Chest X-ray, PA view. Patient: 54 years old, sex F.
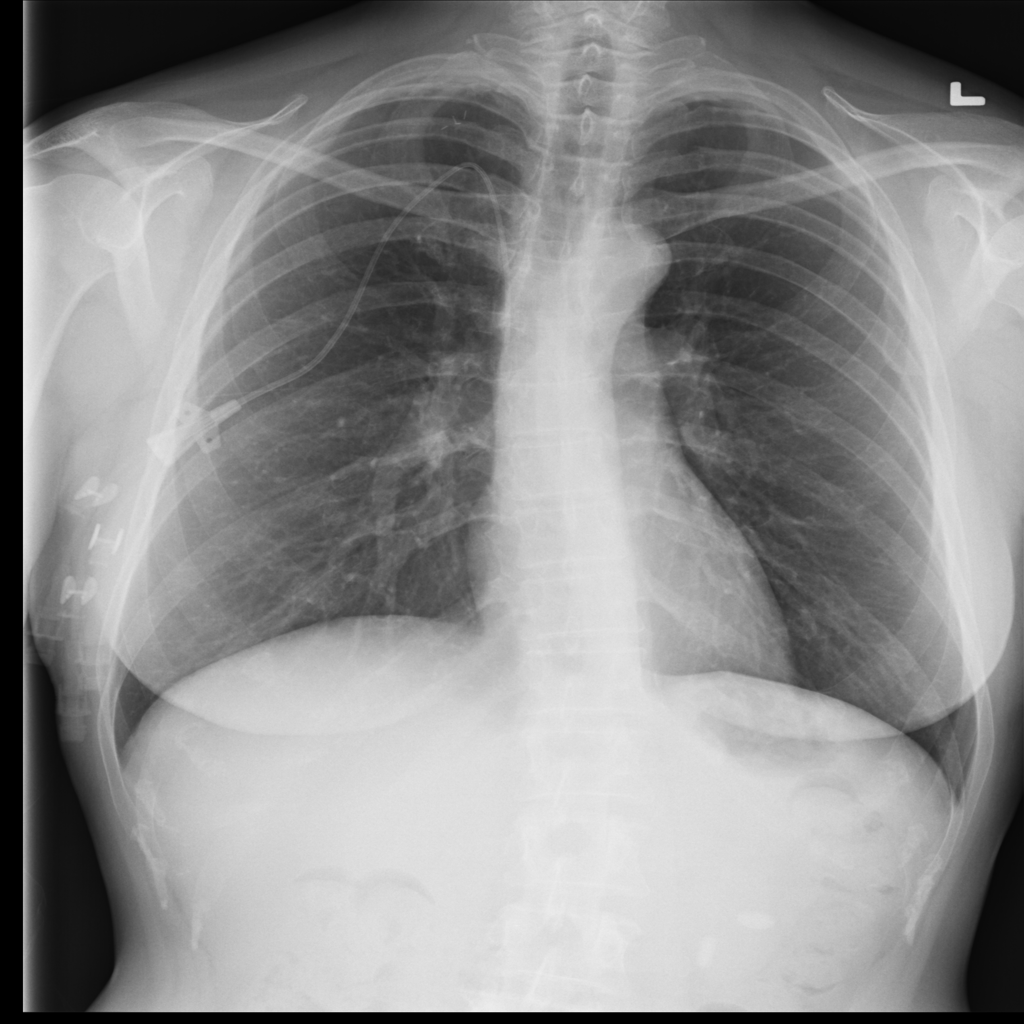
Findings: Pleural_Thickening